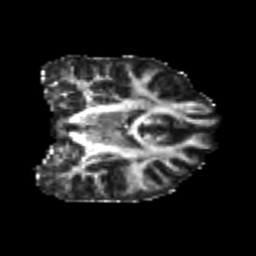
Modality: FA
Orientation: coronal
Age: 20
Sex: female
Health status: healthy
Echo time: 0.074 s